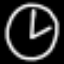
Label: clock